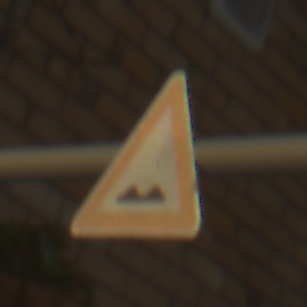
Verkehrszeichen: UnebeneFahrbahn
Umgebung: Outdoor, Urban
Tageszeit: MorningAfternoon
Wetter: Overcast
Licht: Natural
Jahreszeit: NotSpecified
Kontrast: LowContrast